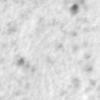
Label: no_change